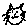
Label: cat